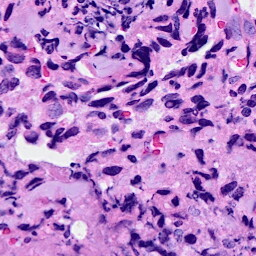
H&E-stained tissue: Breast